Interaction volume radius: 10 \u00c5
Interaction volume height: 15 \u00c5
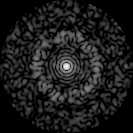
Disorder parameter: 0.8446